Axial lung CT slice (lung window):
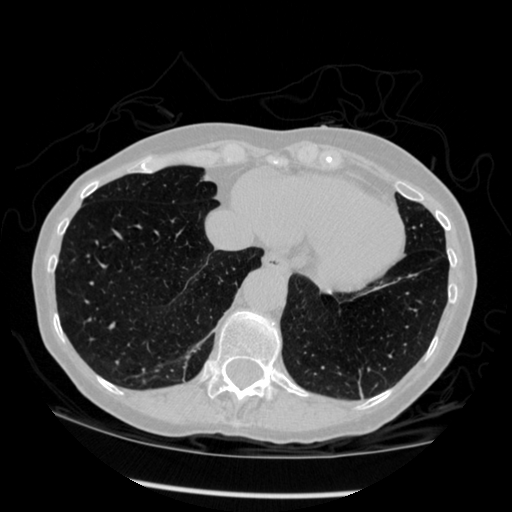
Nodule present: no